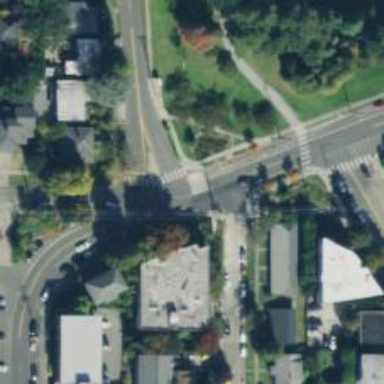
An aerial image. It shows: Unmarked road crossing.